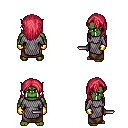
a pixel art fantasy rpg character, male body template, orc, green skin, chain mail, robe skirt, ruby red long hairstyle, gold gloves, dagger, four views (front, back, left, right), 2x2 character sprite sheet, small pixel art, hard edges, no anti-aliasing